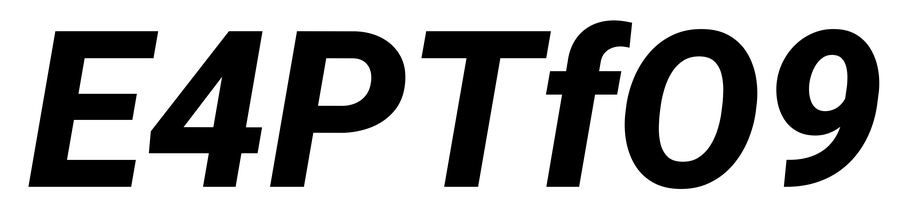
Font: Roboto-Italic_ExtraBold_Italic